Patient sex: F
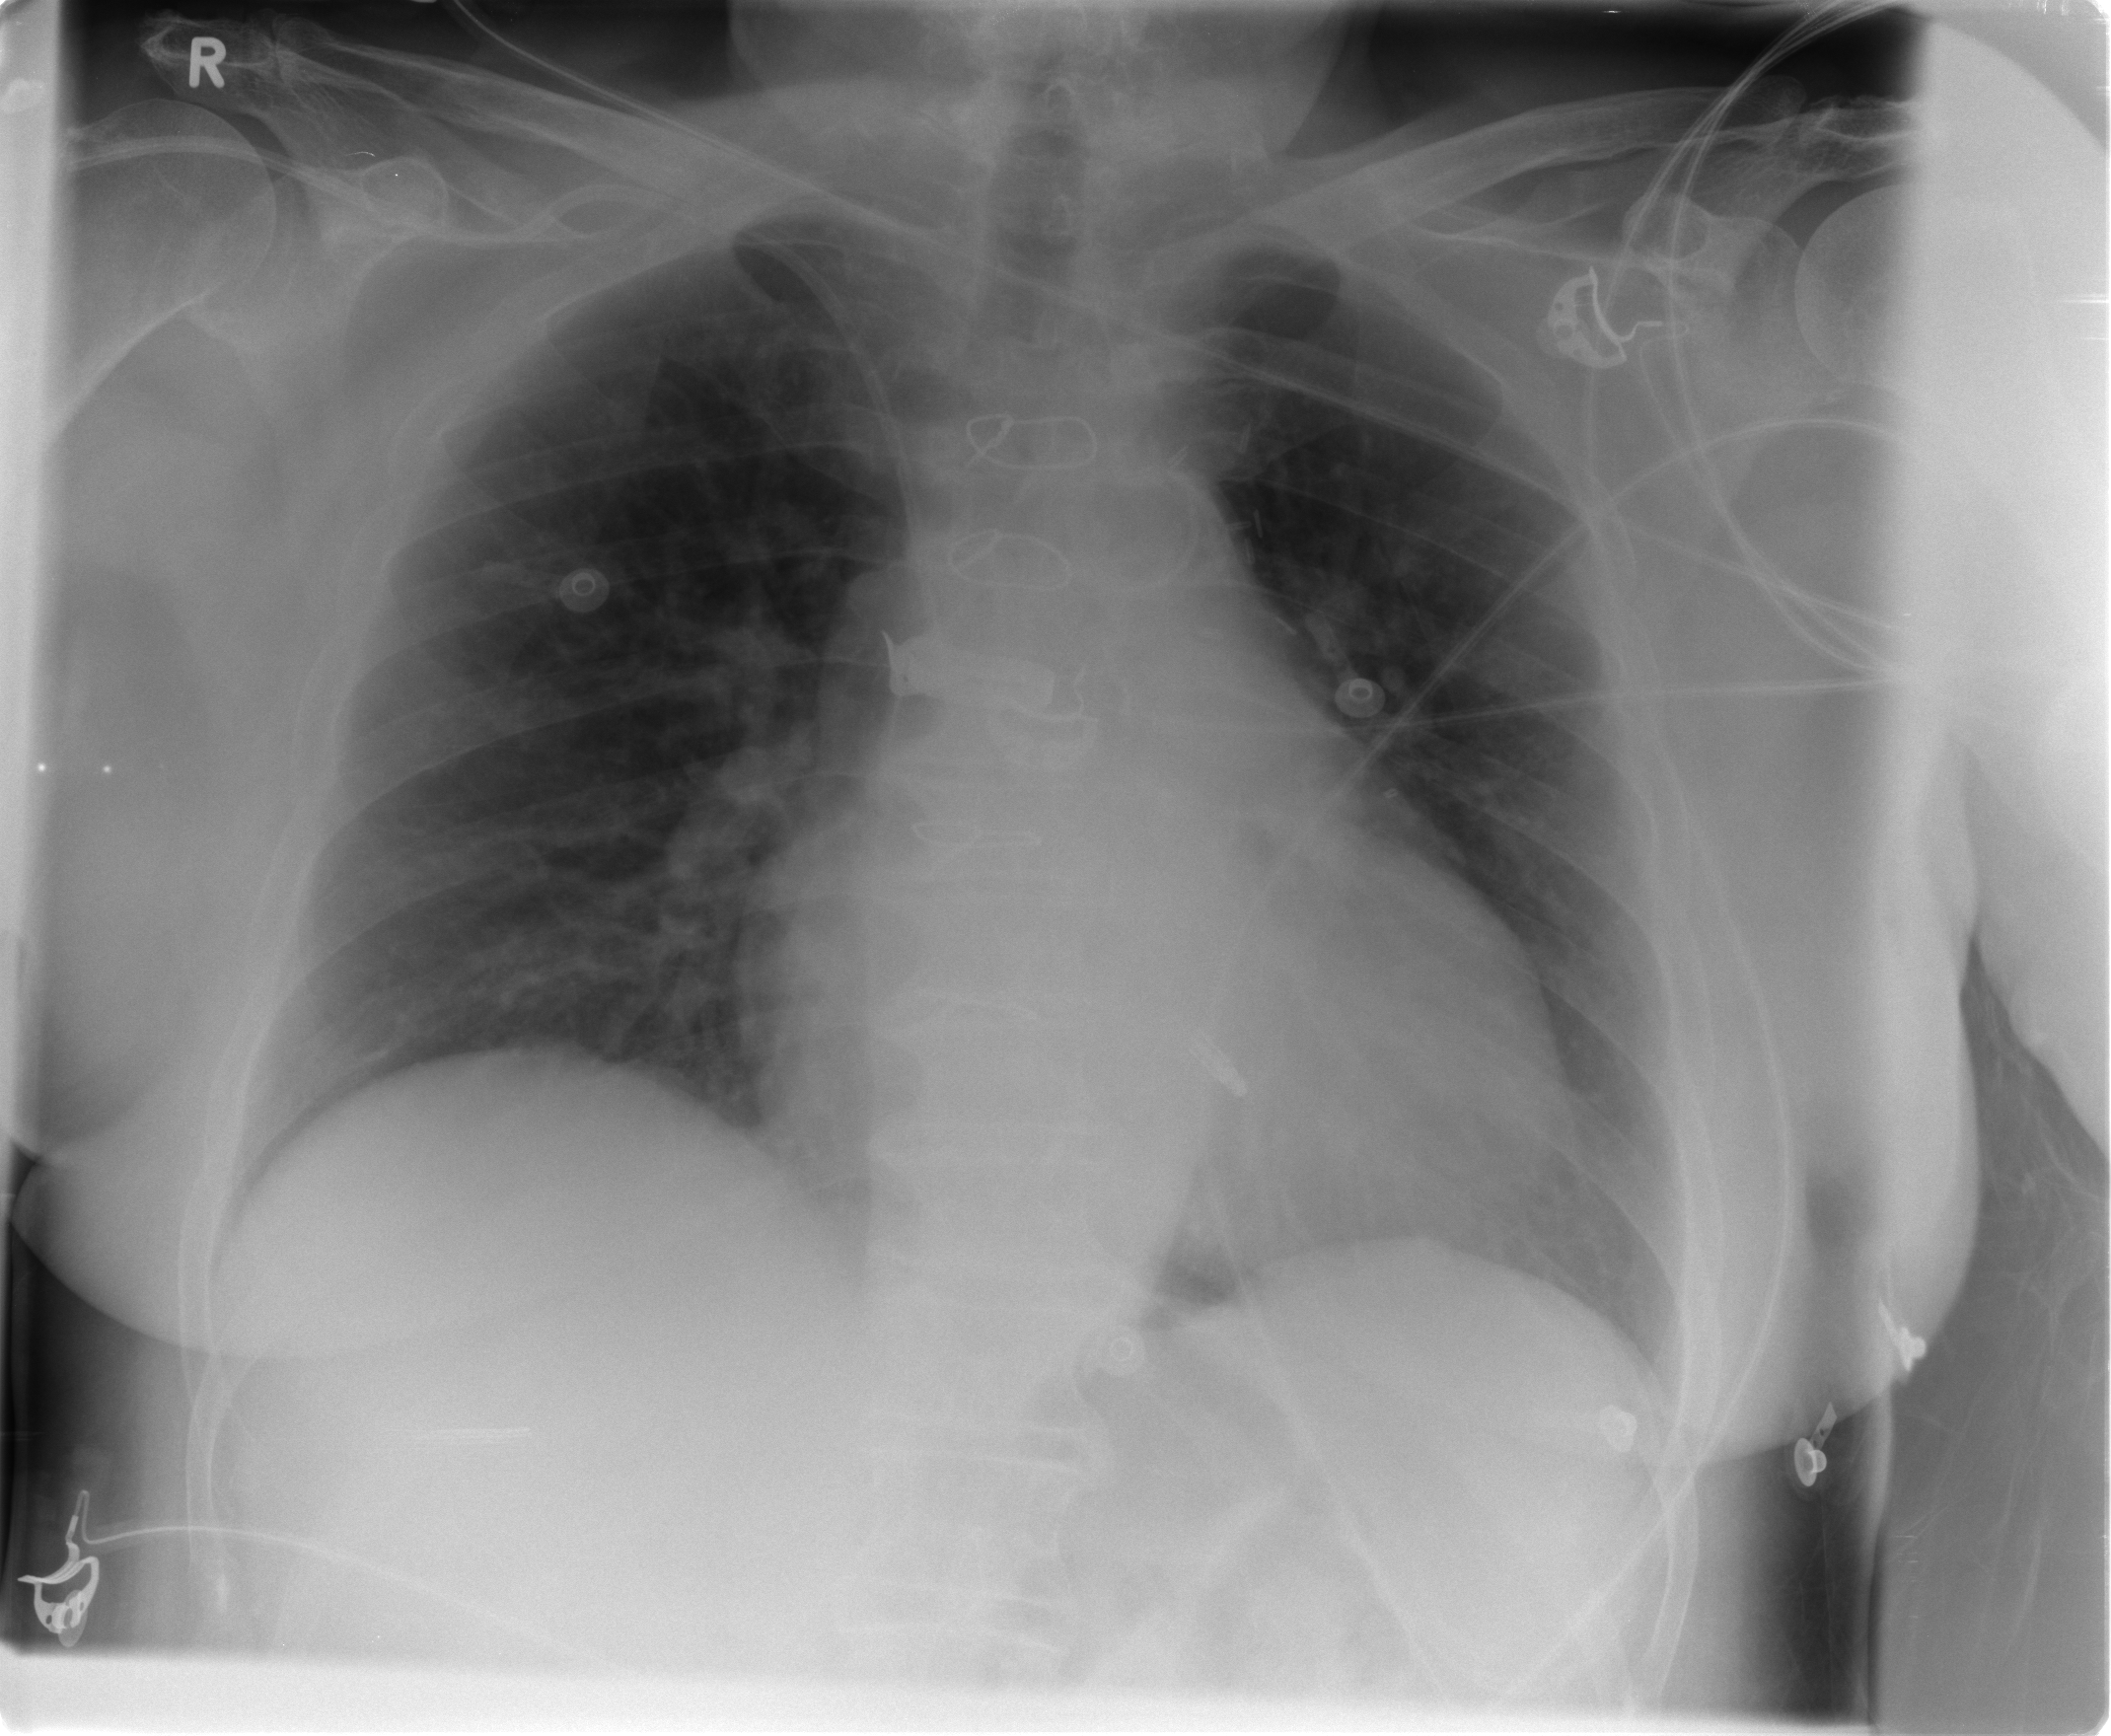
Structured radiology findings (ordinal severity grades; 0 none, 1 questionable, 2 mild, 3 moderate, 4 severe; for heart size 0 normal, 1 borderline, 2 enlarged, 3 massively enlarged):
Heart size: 2
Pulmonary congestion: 1
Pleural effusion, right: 0
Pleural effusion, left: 0
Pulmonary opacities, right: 0
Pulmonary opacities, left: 0
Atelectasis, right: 0
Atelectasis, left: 0